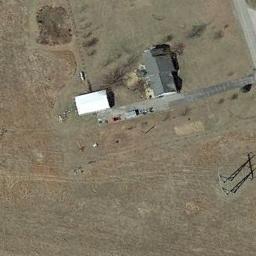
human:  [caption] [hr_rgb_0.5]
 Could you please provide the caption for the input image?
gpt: The sparse residential is on the bare land next to a road .

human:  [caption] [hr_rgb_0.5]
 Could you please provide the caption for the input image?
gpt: There are several buildings of different shapes and sizes in the sparse residential .

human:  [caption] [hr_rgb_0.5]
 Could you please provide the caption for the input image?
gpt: Two paths lead to a small black house .

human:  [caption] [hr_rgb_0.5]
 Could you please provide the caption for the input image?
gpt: In a sparse residential area there are two houses, One large and one small, Surrounded by open space .

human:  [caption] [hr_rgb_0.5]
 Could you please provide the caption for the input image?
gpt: A sparse residential area with a white building and a black building .